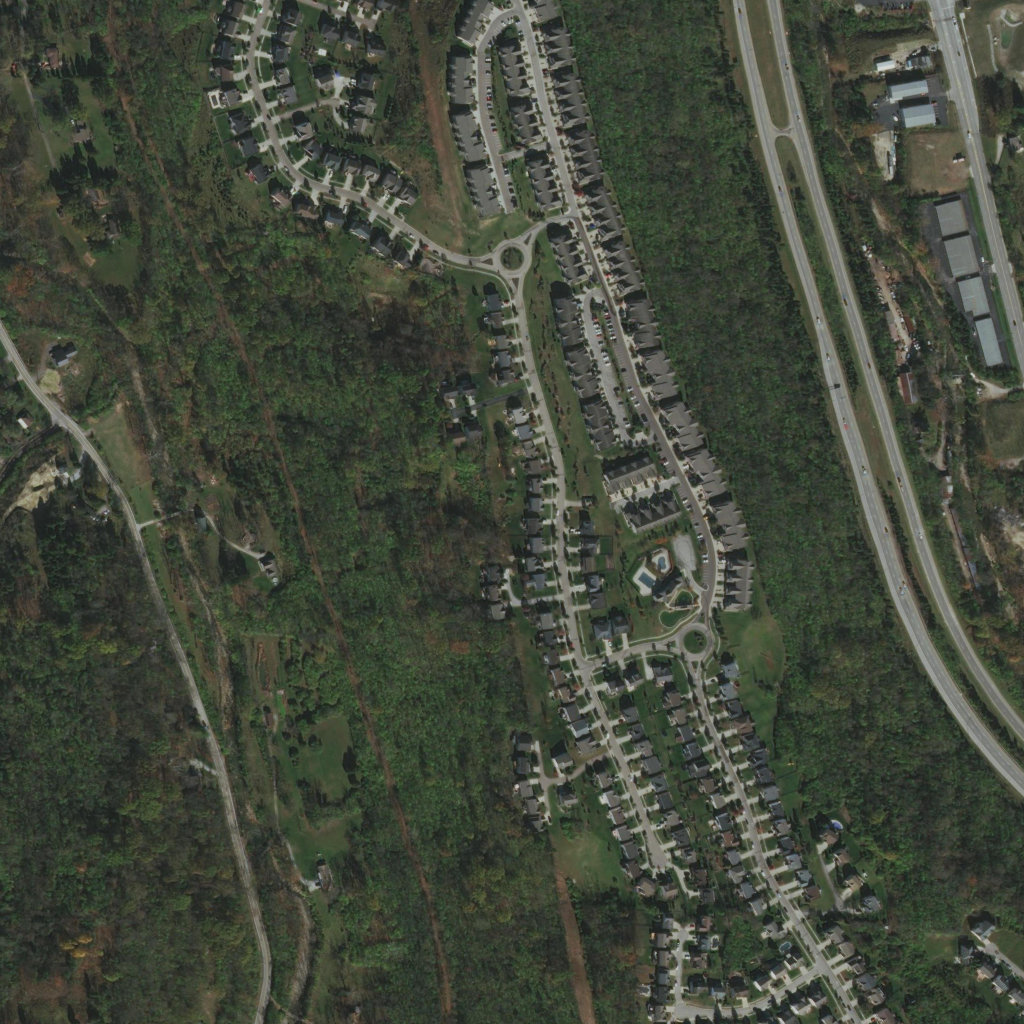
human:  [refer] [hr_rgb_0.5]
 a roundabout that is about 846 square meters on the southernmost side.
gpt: <box>[[65, 60, 70, 64, 0]]</box>

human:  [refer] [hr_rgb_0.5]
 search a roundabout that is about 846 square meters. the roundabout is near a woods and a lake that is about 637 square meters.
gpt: <box>[[65, 60, 70, 64, 0]]</box>